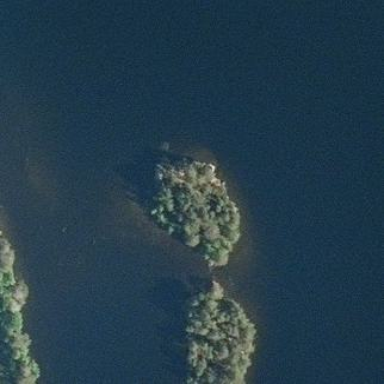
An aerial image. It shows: Image showing island.